Interaction volume radius: 5 \u00c5
Interaction volume height: 20 \u00c5
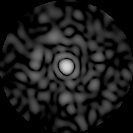
Disorder parameter: 0.8954